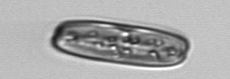
Label: Ephemera